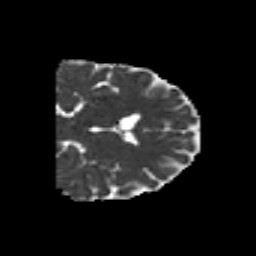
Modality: MD
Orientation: coronal
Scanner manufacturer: siemens
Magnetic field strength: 3 T
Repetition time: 6.8 s
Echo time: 0.093 s